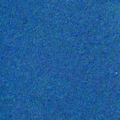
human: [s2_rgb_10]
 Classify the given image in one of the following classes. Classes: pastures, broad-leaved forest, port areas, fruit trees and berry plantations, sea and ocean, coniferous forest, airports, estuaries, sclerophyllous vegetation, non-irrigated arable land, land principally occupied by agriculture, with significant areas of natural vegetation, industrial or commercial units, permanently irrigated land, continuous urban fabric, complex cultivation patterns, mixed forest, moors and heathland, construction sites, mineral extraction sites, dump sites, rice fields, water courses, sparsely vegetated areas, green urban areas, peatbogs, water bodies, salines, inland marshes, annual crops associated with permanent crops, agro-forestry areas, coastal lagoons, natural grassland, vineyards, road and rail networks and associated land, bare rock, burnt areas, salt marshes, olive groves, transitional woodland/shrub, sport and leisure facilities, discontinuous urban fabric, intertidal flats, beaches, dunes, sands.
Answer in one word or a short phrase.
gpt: sea and ocean